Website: bh-photo
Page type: payment
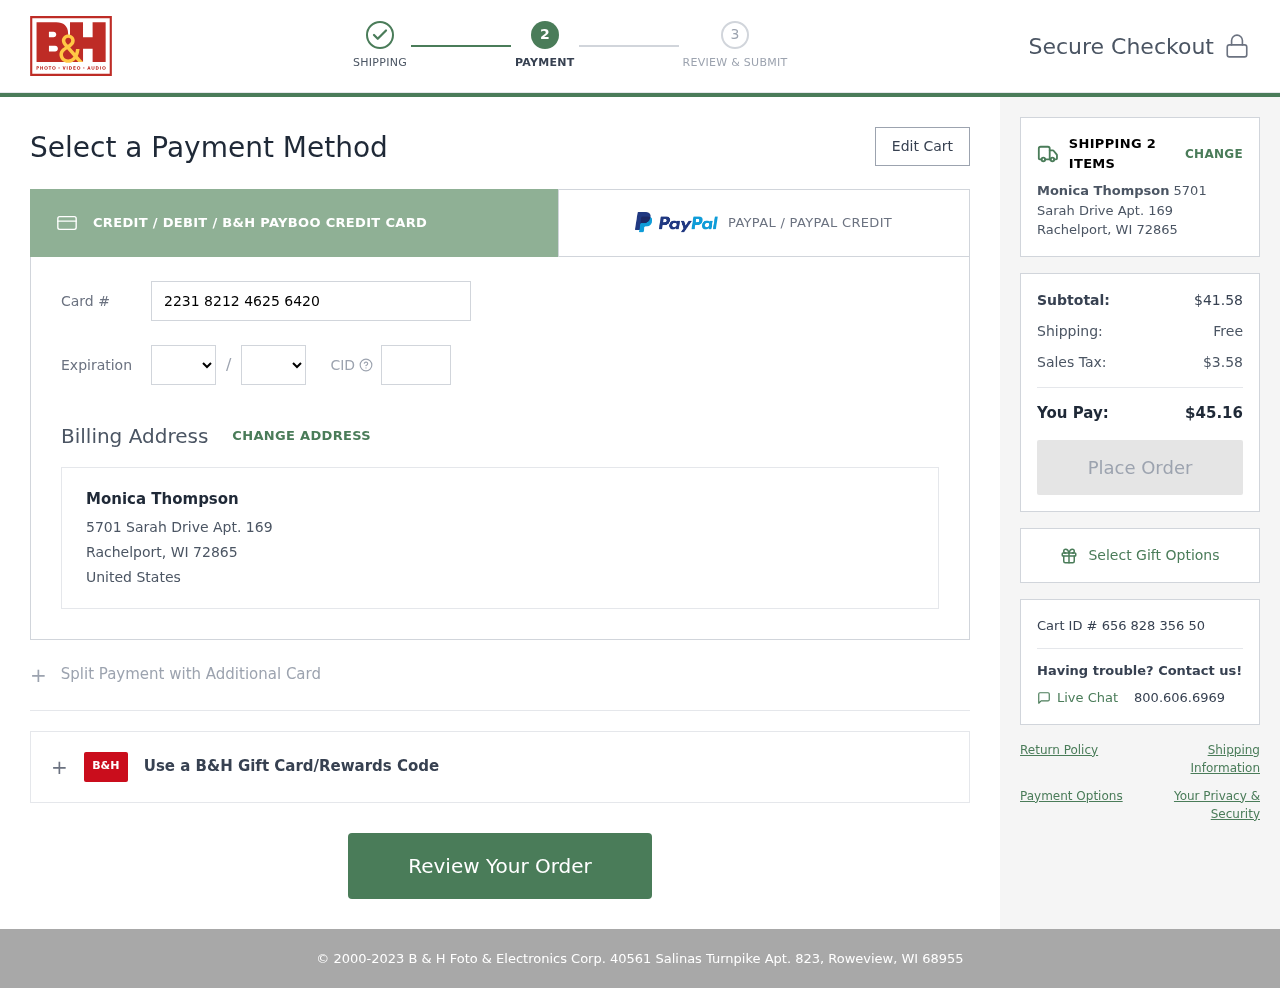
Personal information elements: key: PII_CARD_CVV
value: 549
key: PII_CARD_EXPIRY_MONTH
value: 02
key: PII_CARD_EXPIRY_YEAR
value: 28
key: PII_CARD_NUMBER
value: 2231 8212 4625 6420
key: PII_CITY_STATE_ZIP
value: Rachelport, WI 72865
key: PII_COUNTRY
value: United States
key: PII_FULLNAME
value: Monica Thompson
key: PII_STREET
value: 5701 Sarah Drive Apt. 169
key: PII_FULLNAME2
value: Monica Thompson
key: PII_CITY
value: Rachelport
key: PII_STATE_ABBR
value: WI
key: PII_POSTCODE
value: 72865
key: PII_POSTCODE_FULL
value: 72865
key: PII_CITY_STATE
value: Rachelport, WI
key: PII_POSTCODE_NUMERIC
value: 72865
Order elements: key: ORDER_NUM_ITEMS
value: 2
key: ORDER_SUBTOTAL
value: $41.58
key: ORDER_SHIPPING_COST
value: Free
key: ORDER_TAX
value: $3.58
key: ORDER_TOTAL
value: $45.16
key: ORDER_ID
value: Cart ID # 656 828 356 50